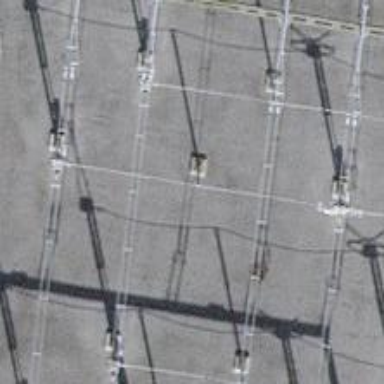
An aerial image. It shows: Insulator used in power equipment.